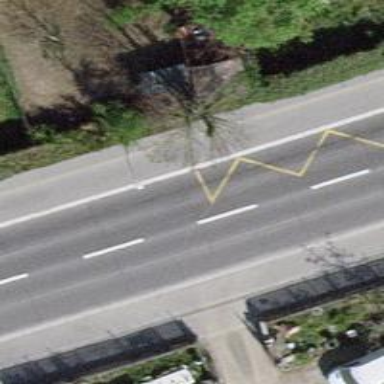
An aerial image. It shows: Asphalt platform for public transport.